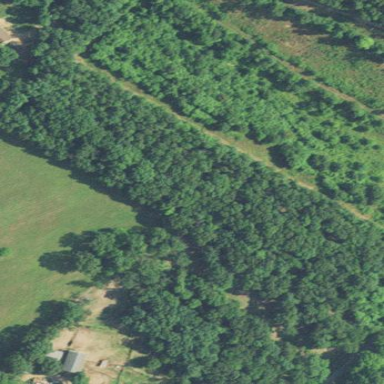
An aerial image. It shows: Beautiful woodland area.